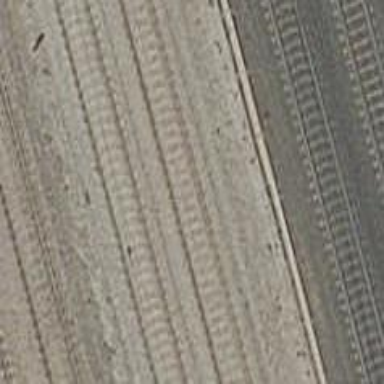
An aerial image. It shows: Railway track with contact line for electrification.